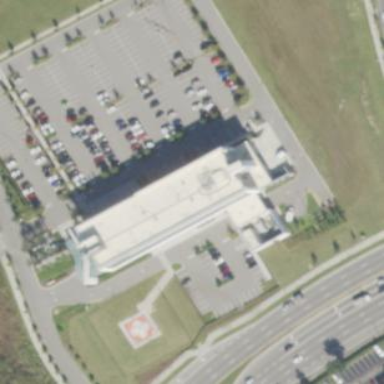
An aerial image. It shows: Hospital building providing healthcare services.